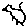
Label: bird